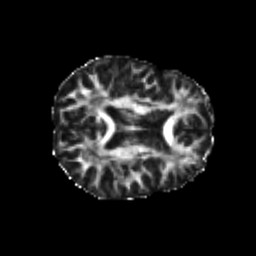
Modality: FA
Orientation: axial
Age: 21
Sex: female
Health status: healthy
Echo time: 0.074 s